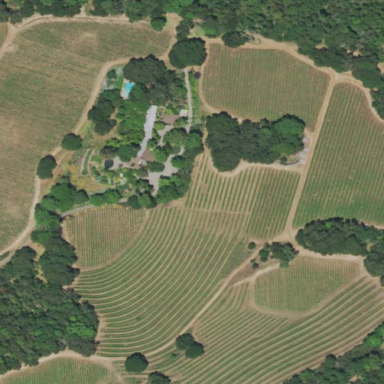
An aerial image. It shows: Vineyard with wine grapes as the crop.